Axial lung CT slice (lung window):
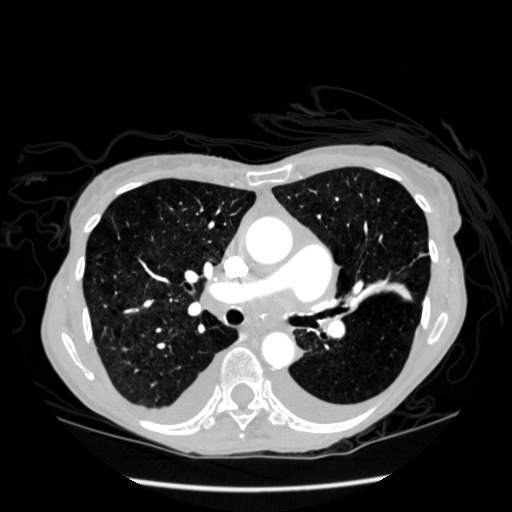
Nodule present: no